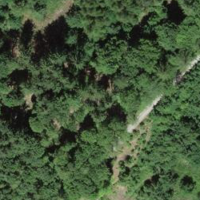
EUNIS habitat code: 44
Species observed at this site:
Fagus sylvatica
Tussilago farfara
Plantago major